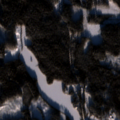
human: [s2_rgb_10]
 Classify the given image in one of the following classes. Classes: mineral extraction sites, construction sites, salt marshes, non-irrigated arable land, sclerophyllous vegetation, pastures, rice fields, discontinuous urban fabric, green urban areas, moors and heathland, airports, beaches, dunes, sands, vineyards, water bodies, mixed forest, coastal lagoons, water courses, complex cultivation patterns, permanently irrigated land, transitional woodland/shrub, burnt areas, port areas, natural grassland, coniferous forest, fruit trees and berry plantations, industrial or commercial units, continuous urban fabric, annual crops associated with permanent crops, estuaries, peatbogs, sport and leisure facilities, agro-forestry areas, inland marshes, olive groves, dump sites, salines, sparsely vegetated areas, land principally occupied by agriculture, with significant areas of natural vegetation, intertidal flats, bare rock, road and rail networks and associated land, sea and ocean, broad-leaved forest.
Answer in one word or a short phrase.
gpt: coniferous forest, mixed forest